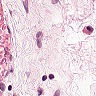
Metastatic tissue present: no